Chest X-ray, AP view. Patient: 67 years old, sex M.
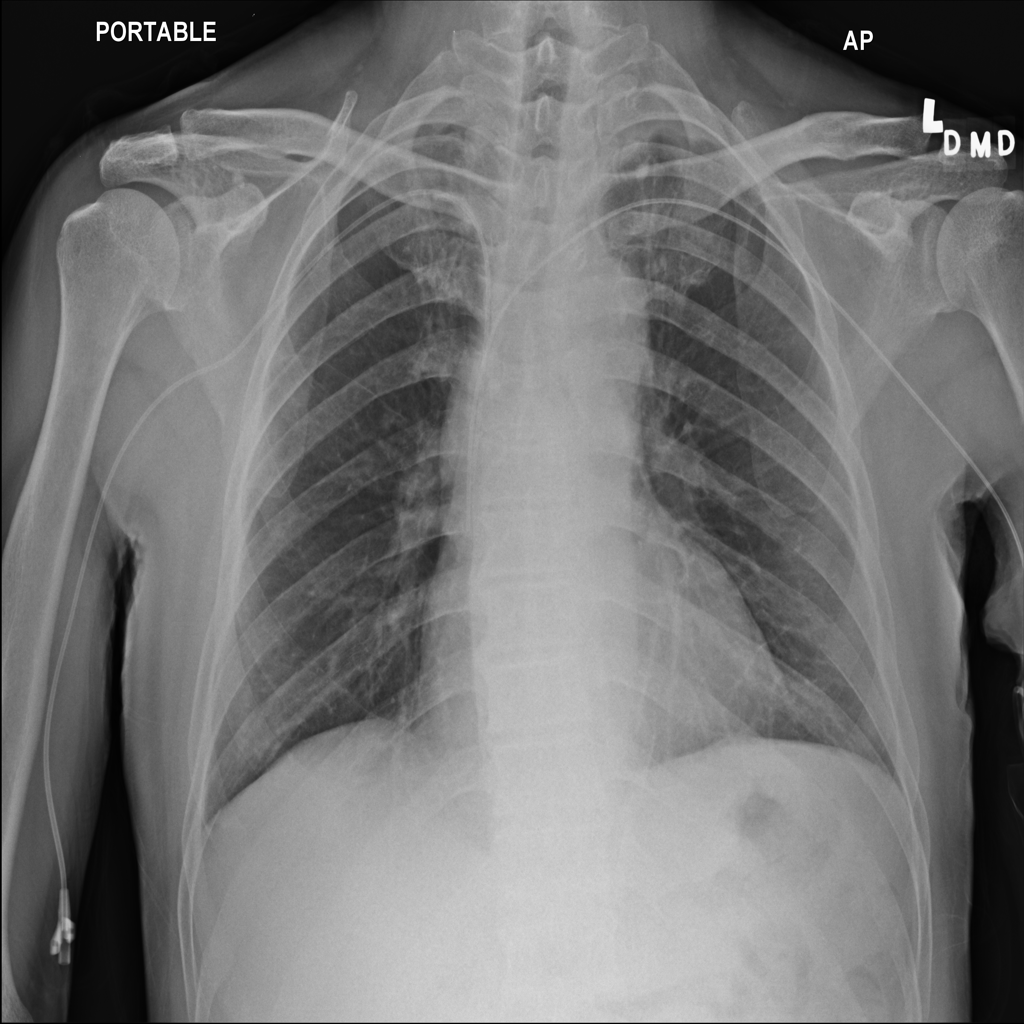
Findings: No Finding